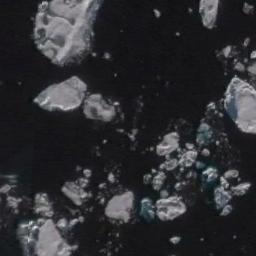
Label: sea_ice